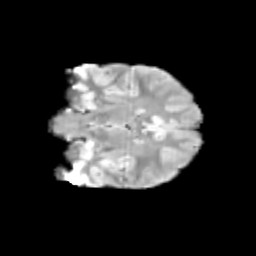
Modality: T2w
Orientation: coronal
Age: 13
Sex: male
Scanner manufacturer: siemens
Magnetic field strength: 3 T
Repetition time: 3.8 s
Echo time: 0.07 s